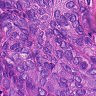
Metastatic tissue present: yes